Question: I have tried adding cellspacing="0" cellpadding="0" . Does not fix the issue in email clients.
Here is a image of the spacing in gmail:

HTML:
'''
<!DOCTYPE html PUBLIC "-//W3C//DTD HTML 4.01 Transitional//EN" "http://www.w3.org/TR/html4/loose.dtd">
<html>
<head>
<title>Openx Webinar</title>
</head>
<body>
<div style="margin:0;padding:0;font-family:Arial,Helvetica,sans-serif">
<table align="center" width="600" cellspacing="0" cellpadding="0" style="font-family:Arial,Helvetica,sans-serif" >
<!-- Header -->
<thead>
<tr>
<td id="header" width="600" valign="top" align="left"><img src="http://openx.dev.limusdesign.com/emails/webinar/images/header.png" alt="OpenX Webinar Series"/></td>
</tr>
<tr>
<td id="banner" width="600" valign="top" align="left"><img src="http://openx.dev.limusdesign.com/emails/webinar/images/banner.png" alt="Banner Image"></td>
</tr>
<tr>
<td width="600" height="20" valign="top" align="left"></td>
</tr>
</thead>
</table>
</div>
</body>
<html>
'''
Any advice on how I can fix this? NOTE: this is for HTML email.
UPDATED HEADER CODE:
'''
<!DOCTYPE html PUBLIC "-//W3C//DTD HTML 4.01 Transitional//EN" "http://www.w3.org/TR/html4/loose.dtd">
<html>
<head>
<title>Openx Webinar</title>
<style type="text/css">
div, p, a, li, td { -webkit-text-size-adjust:none; }
</style>
</head>
<body>
<div style="margin:0;padding:0;font-family:Arial,Helvetica,sans-serif">
<table align="center" width="600" cellspacing="0" cellpadding="0" style="font-family:Arial,Helvetica,sans-serif" >
<!-- Header -->
<thead>
<tr>
<td id="header" width="600" valign="top" align="left">
<img src="http://openx.dev.limusdesign.com/emails/webinar/images/header.png" alt="OpenX Webinar Series" height="65" style="display:block">
</td>
</tr>
<tr>
<td id="banner" width="600" valign="top" align="left">
<img src="http://openx.dev.limusdesign.com/emails/webinar/images/banner.png" alt="Banner Image" height="180" style="display:block">
</td>
</tr>
<tr>
<td width="600" height="20" valign="top" align="left"></td>
</tr>
</thead>
</table>
</div>
</body>
</html>
'''
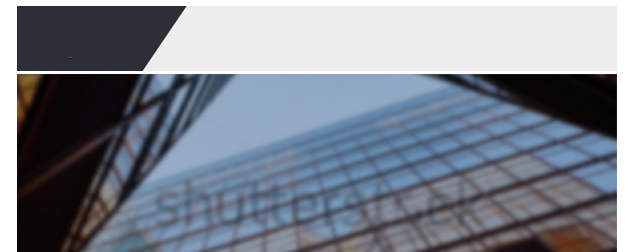
Answer: Fixed the issue by adding a 'style="display:block"' to images.